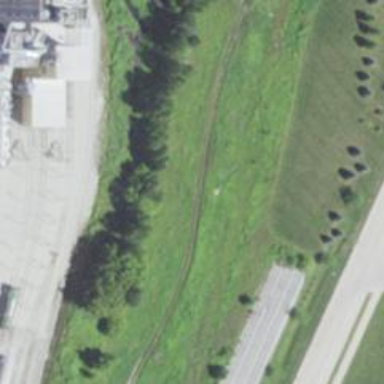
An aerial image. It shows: Abandoned railway.